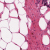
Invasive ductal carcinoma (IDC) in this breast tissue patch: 0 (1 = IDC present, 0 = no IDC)